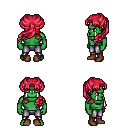
a pixel art fantasy rpg character, male body template, orc, green skin, leather shoulder armor, metal pants, ruby red princess hairstyle, brown shoes, four views (front, back, left, right), 2x2 character sprite sheet, small pixel art, hard edges, no anti-aliasing